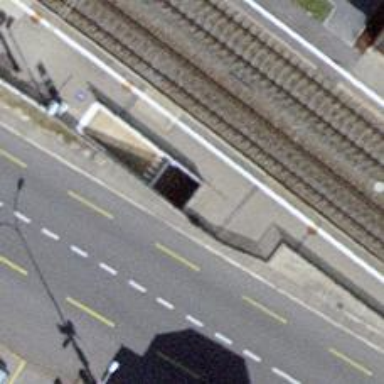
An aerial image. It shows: Tunnel with steps on the road.